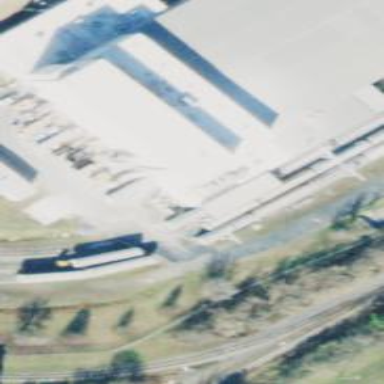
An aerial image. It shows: Railway spur service.